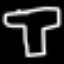
Label: mushroom